Interaction volume radius: 5 \u00c5
Interaction volume height: 20 \u00c5
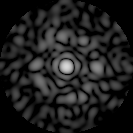
Disorder parameter: 0.8634